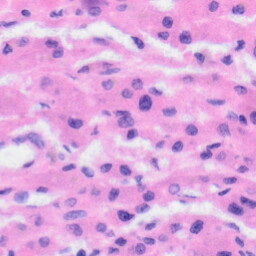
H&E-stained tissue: Liver